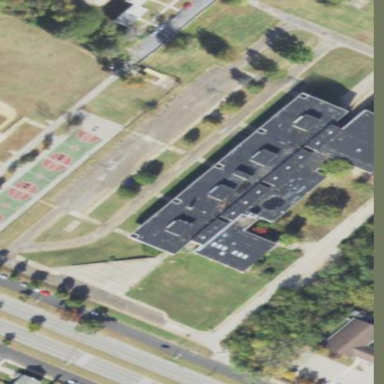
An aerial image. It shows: School building.